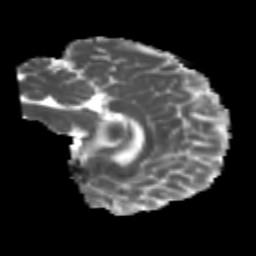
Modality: MD
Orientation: sagittal
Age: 23
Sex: male
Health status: healthy